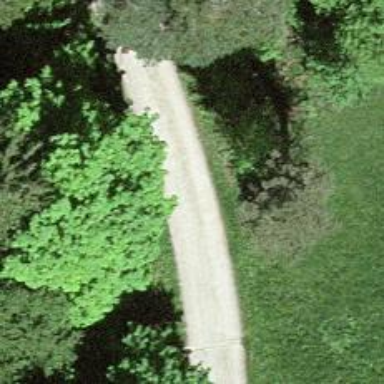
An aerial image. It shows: Compacted track with grade2 level.